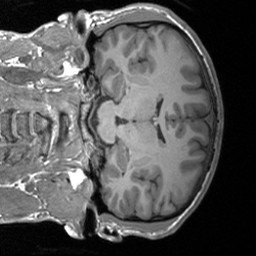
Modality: T1w
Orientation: coronal
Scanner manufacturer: siemens
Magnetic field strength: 3 T
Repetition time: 1.9 s
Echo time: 0.00226 s